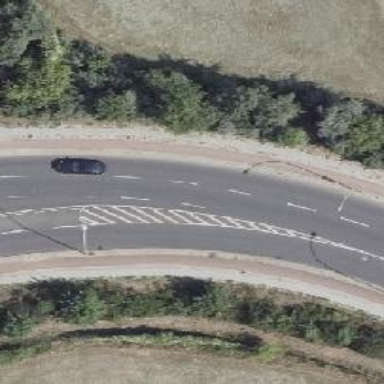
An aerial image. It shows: Dual carriageway secondary road with asphalt surface.